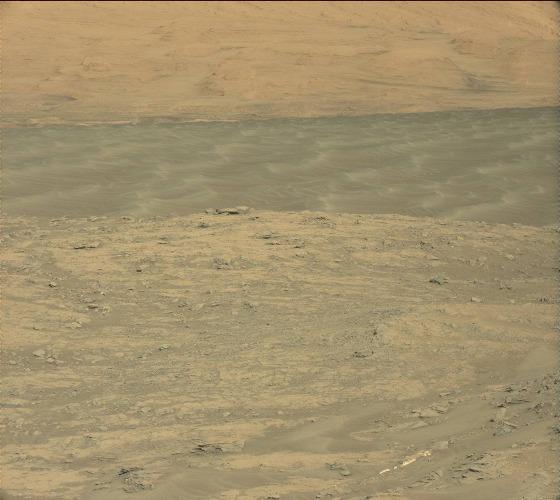
Terrain classes present: Bedrock, Gravel / Sand / Soil